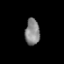
Tissue: prostate
Cell type: Fibroblasts
Senescence score: 0.7998
Nuclear area (px): 378
Mean DAPI intensity: 133.569